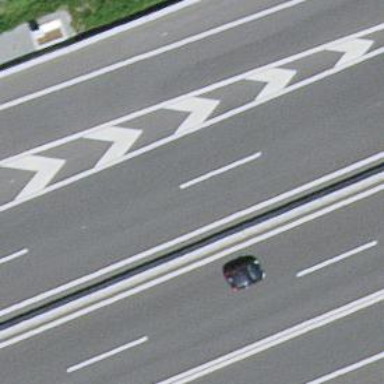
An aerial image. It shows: Asphalt motorway.